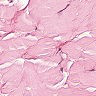
Metastatic tissue present: no